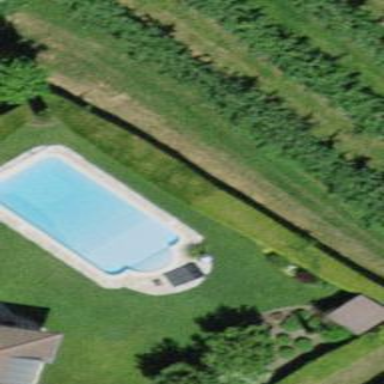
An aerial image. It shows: Swimming pool located in leisure land.